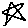
Label: star